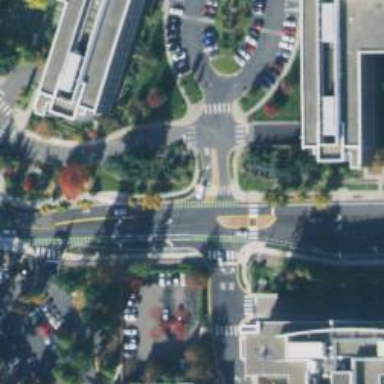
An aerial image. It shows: Footway with zebra crossing.